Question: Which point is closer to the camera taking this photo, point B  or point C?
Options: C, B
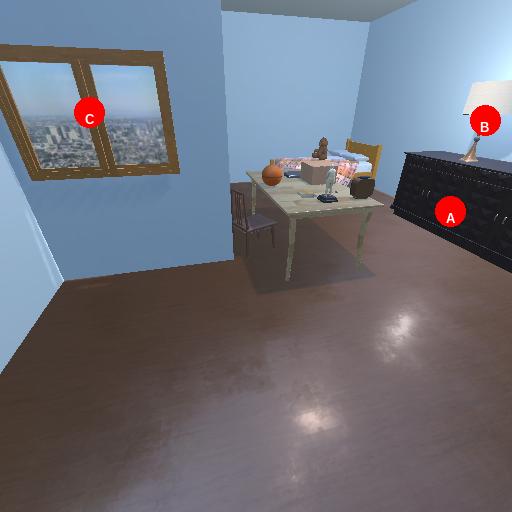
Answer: C